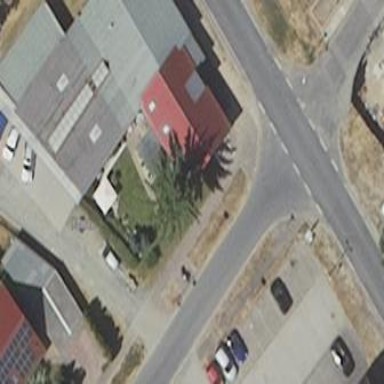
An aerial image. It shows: Commercial building housing car repair shop.